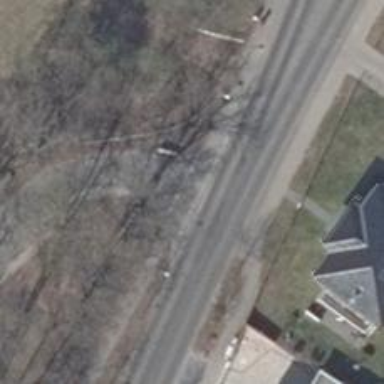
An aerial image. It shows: Uncontrolled road crossing.